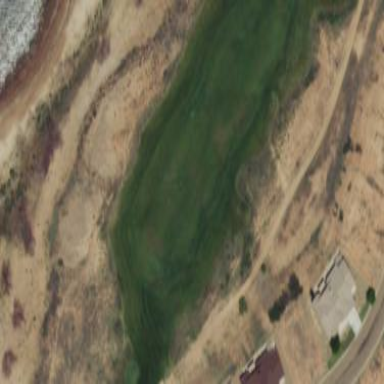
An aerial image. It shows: Sand golf bunker with sandy surface.